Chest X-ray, PA view. Patient: 52 years old, sex M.
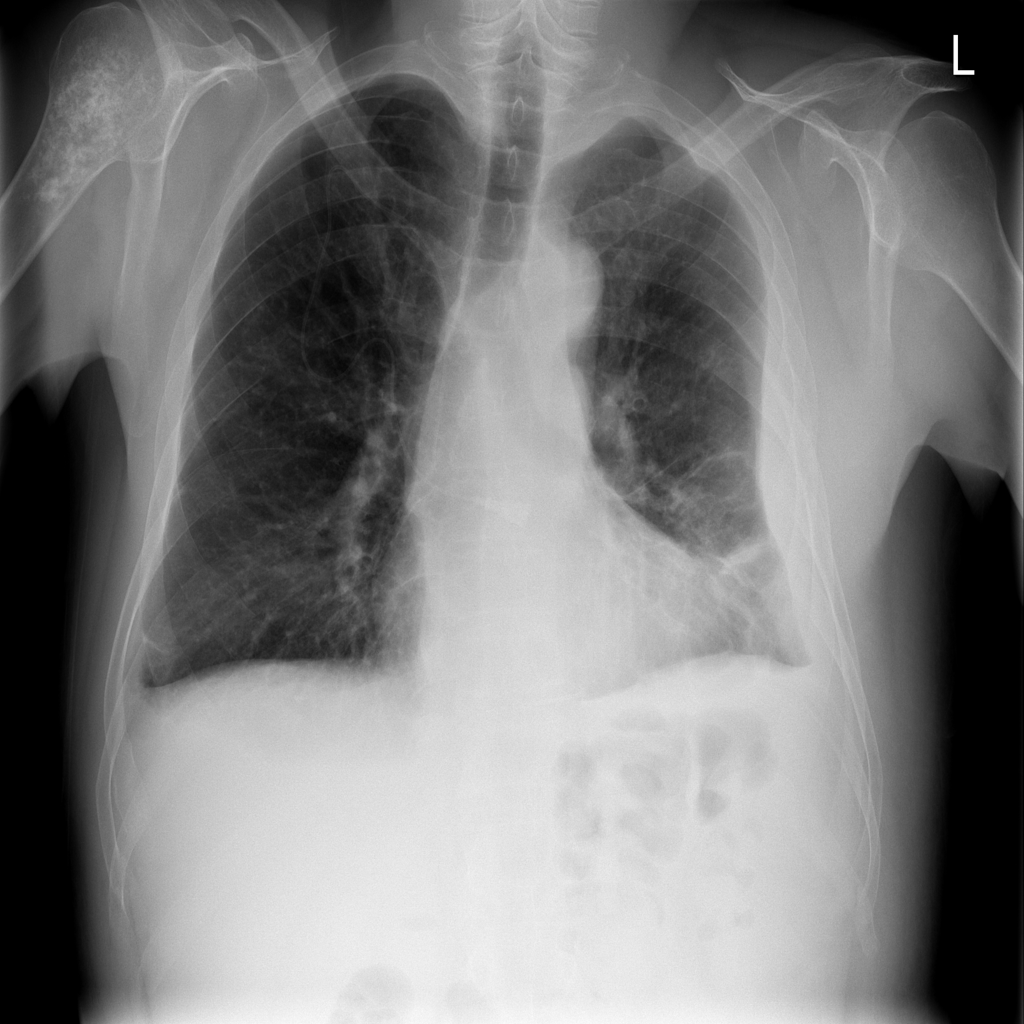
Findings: No Finding